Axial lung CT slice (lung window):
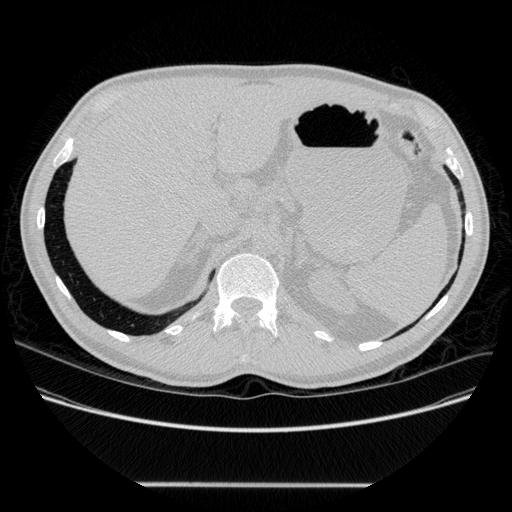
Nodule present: no